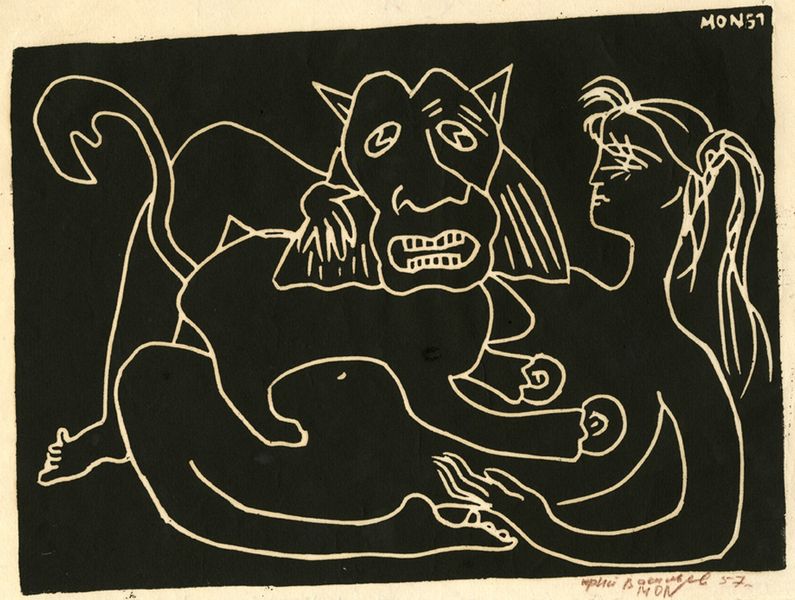
Titel: Beauty and the Beast, Beauty and the Beast
Künstler: Iurii Vasil’ev
Standort: Amherst (Massachusetts, USA)
Institution: Mead Art Museum, Amherst College
Schlagwörter: white, arm, black, hair, nose, primitivism, woman, print, nude, rape, eyes, feet, drawing, paper, mouth, dog, line, tail, devil, breast, scene, abstract, cat, bent, ears, foot, animal, lines, breasts, tiger, lying, linear, mask, erotic, cut, lion, creature, beast, nipples, monster, leg, sex, satan, boobs, tits, teeth, biest, non-conformist, unofficial, neo-primitivism, disturbing, contour, line drawing, beastiality, lien, mouthe, grapping